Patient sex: F
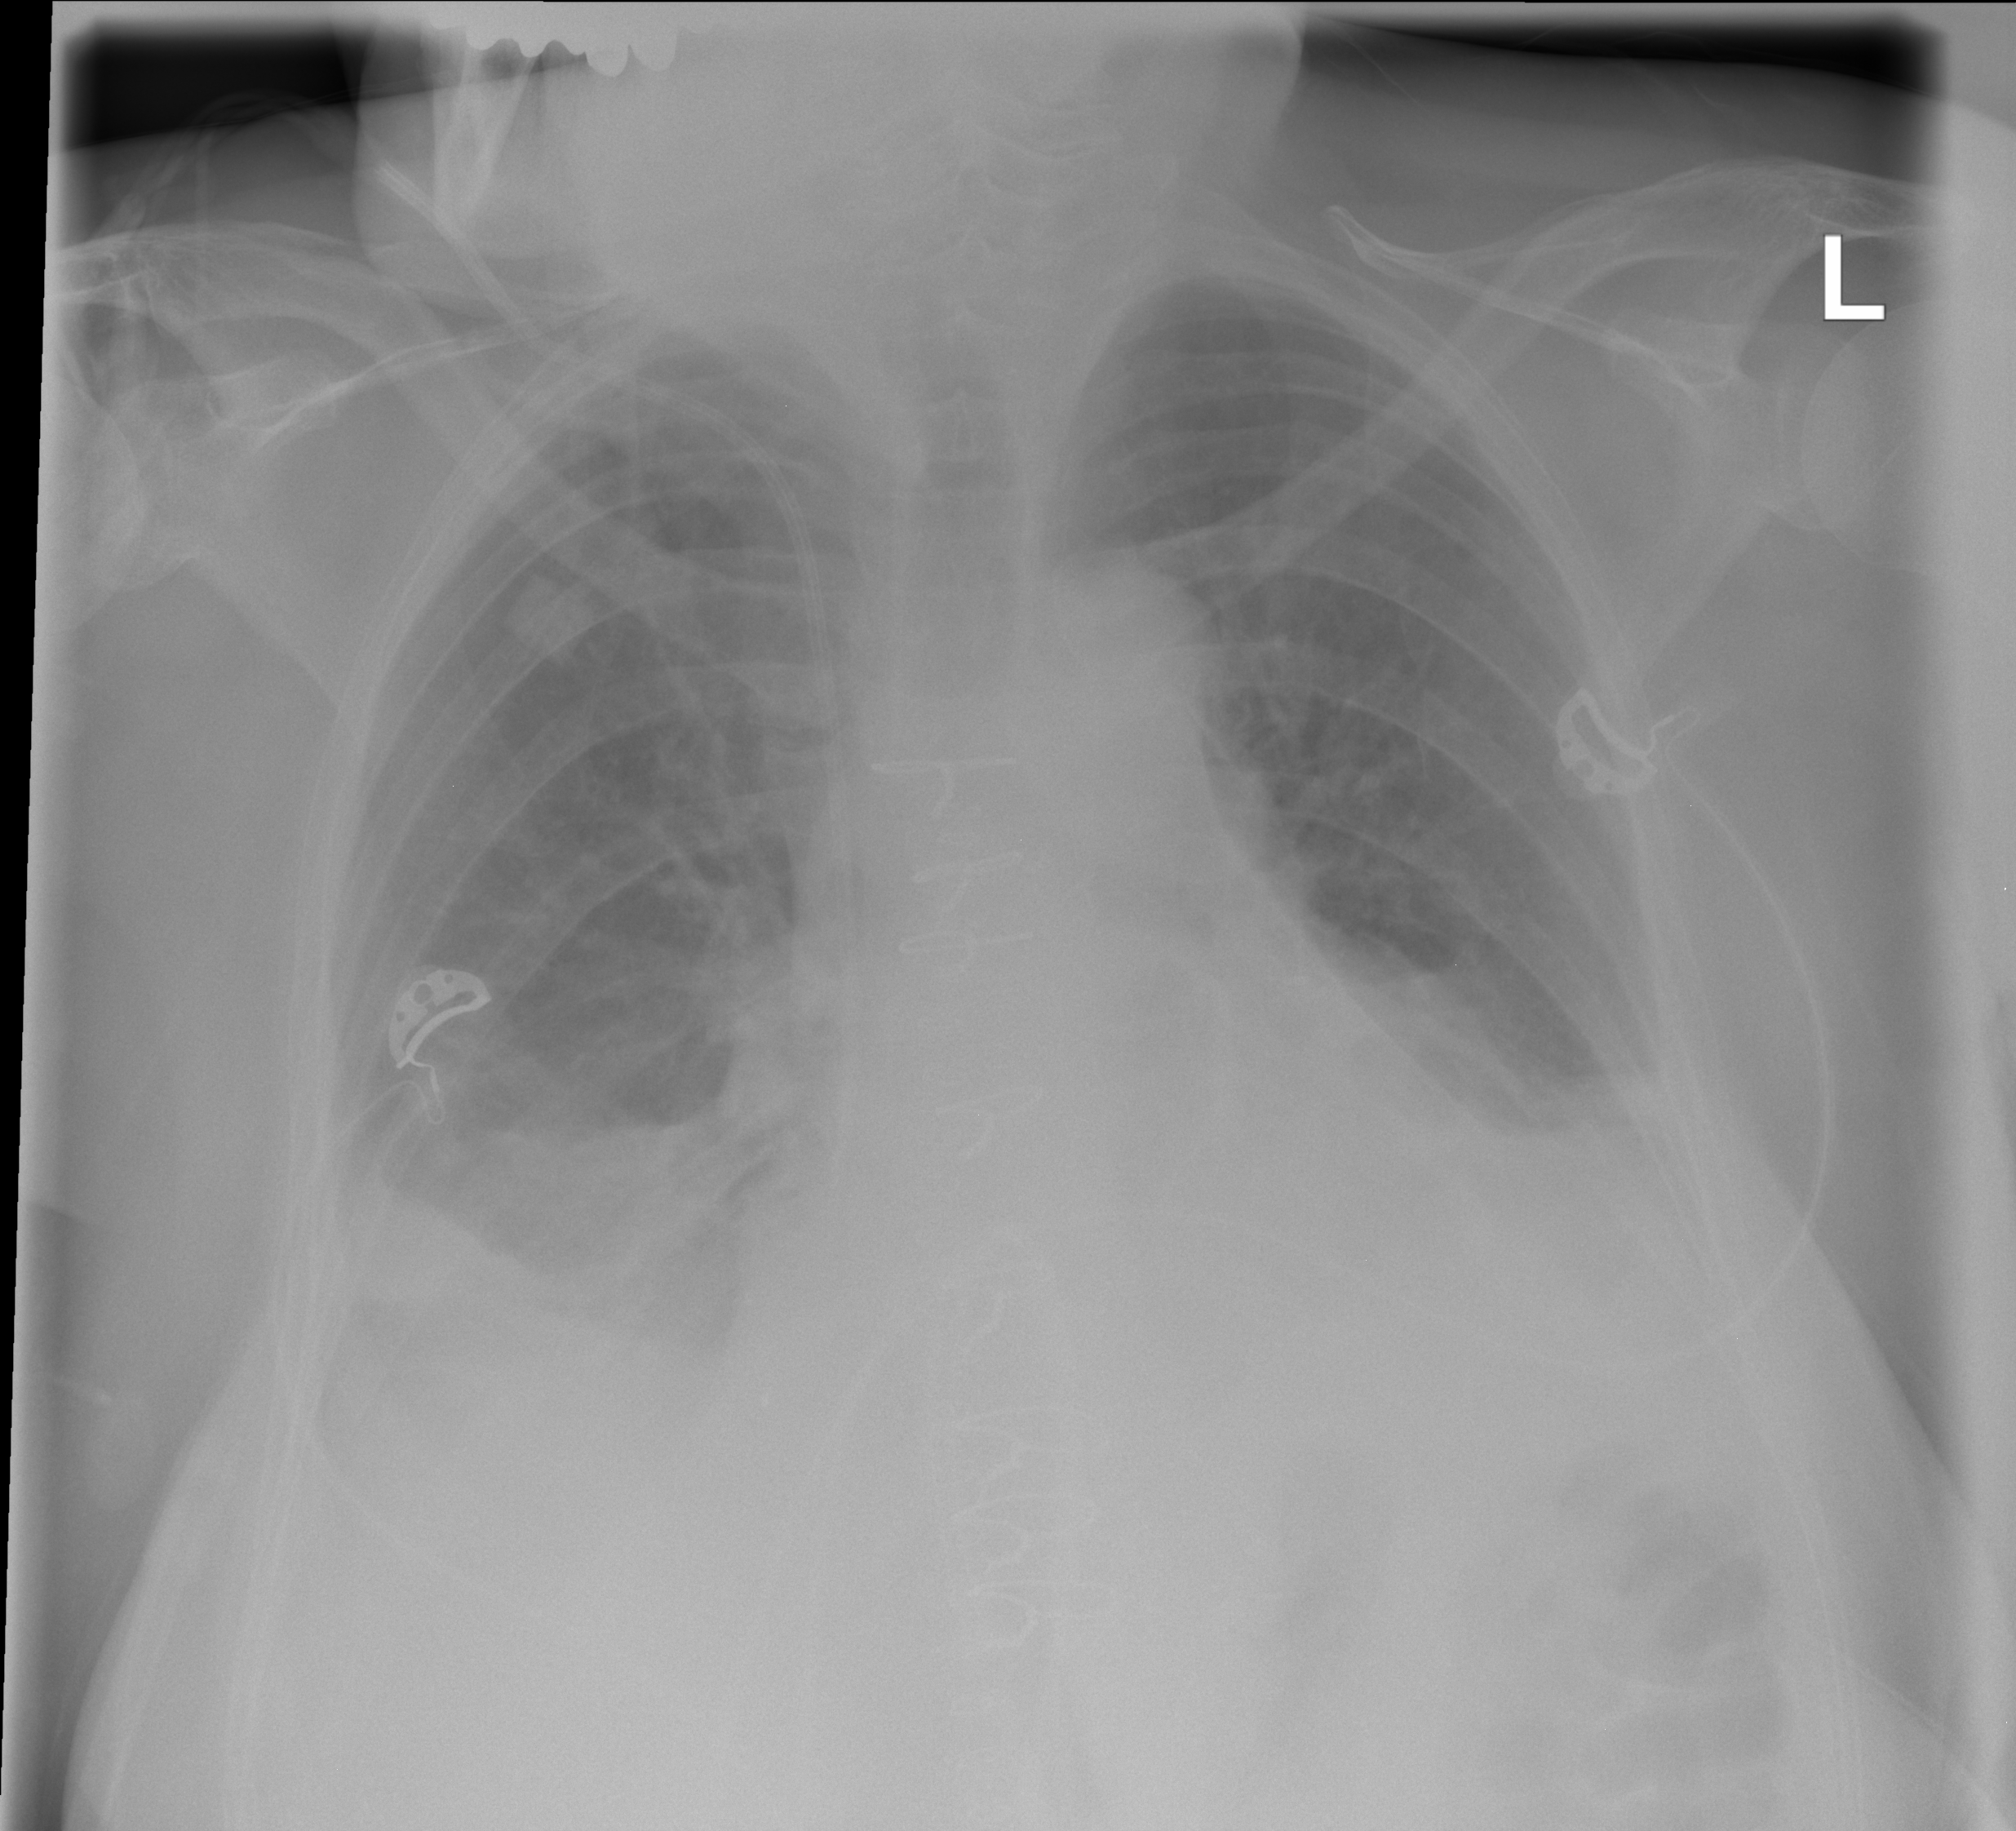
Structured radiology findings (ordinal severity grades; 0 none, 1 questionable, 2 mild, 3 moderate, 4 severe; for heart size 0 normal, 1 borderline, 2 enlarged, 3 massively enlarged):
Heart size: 2
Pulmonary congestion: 2
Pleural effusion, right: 1
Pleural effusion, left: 2
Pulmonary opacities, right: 0
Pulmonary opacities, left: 0
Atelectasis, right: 2
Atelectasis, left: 2